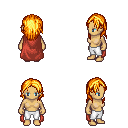
a pixel art fantasy rpg character, female body template, human, tanned skin, maroon cape, white pants, light blonde long hairstyle, four views (front, back, left, right), 2x2 character sprite sheet, small pixel art, hard edges, no anti-aliasing